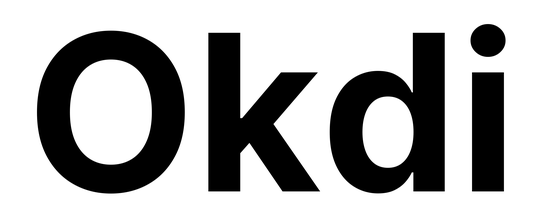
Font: Inter_Bold